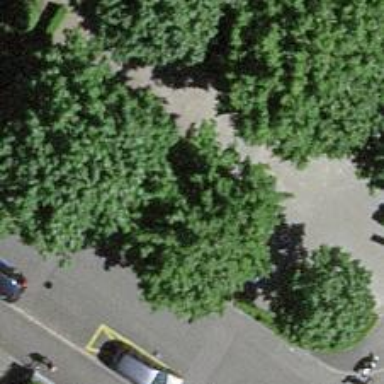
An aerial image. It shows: Deciduous broadleaved tree in park.